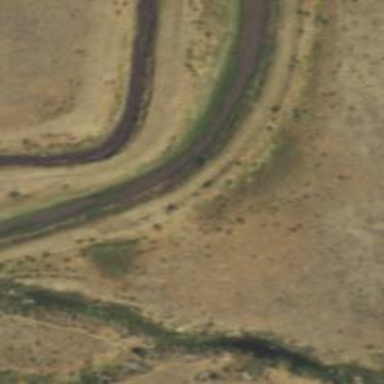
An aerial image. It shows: Canal used for irrigation.